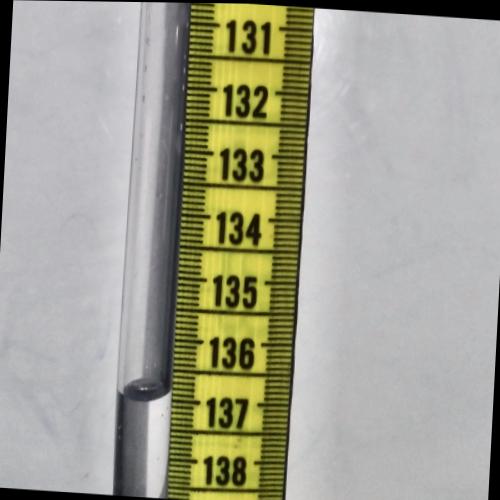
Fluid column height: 136.9 cm